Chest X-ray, PA view. Patient: 56 years old, sex F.
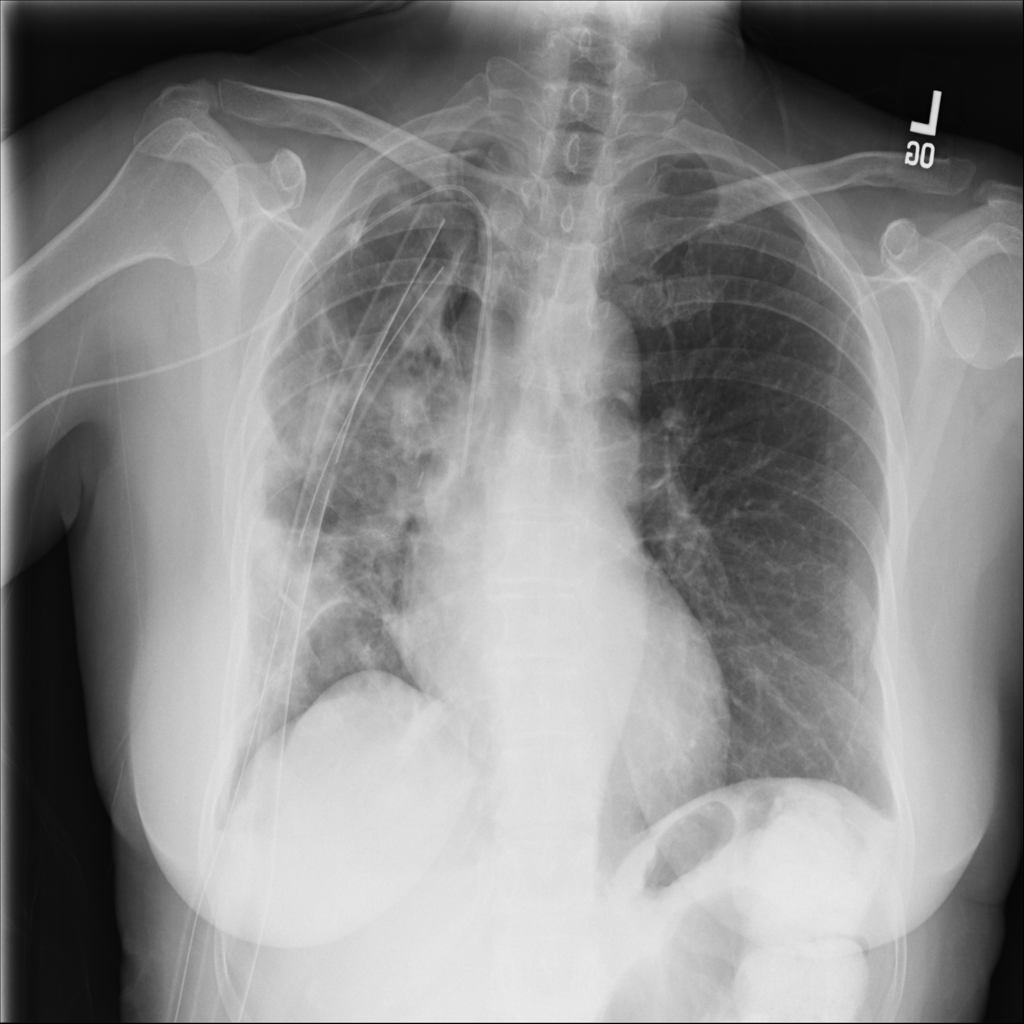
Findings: Atelectasis, Infiltration